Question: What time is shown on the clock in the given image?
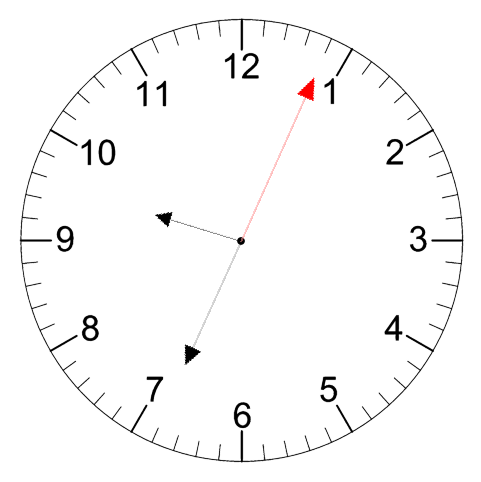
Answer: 09:34:04